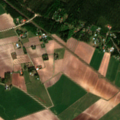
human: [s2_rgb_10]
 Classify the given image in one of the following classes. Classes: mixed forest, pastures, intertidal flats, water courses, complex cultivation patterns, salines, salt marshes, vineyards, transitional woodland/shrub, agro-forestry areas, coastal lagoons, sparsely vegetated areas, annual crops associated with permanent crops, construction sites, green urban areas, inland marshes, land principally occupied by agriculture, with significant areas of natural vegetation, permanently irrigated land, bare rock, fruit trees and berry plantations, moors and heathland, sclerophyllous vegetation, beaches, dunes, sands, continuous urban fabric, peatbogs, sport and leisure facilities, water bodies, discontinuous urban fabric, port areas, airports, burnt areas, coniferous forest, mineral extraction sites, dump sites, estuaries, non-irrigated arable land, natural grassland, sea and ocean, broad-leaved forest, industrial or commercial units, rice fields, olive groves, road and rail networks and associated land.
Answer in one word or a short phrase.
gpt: non-irrigated arable land, land principally occupied by agriculture, with significant areas of natural vegetation, coniferous forest